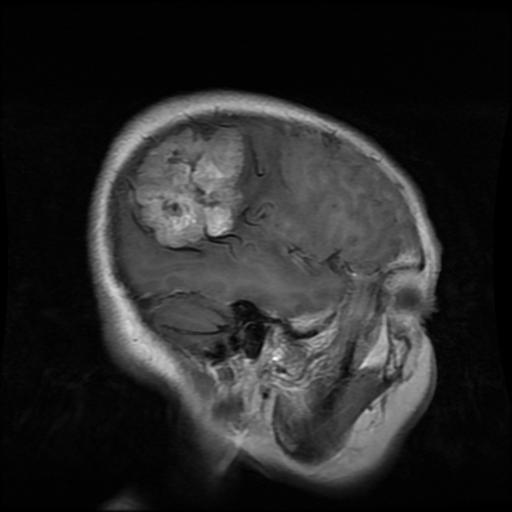
Label: meningioma